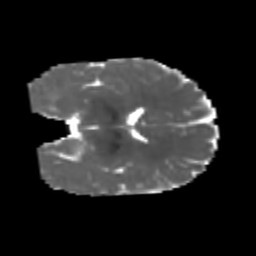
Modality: MD
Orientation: coronal
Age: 7
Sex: male
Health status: healthy